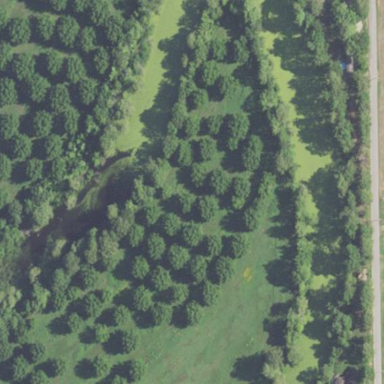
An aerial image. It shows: Natural oxbow water feature.